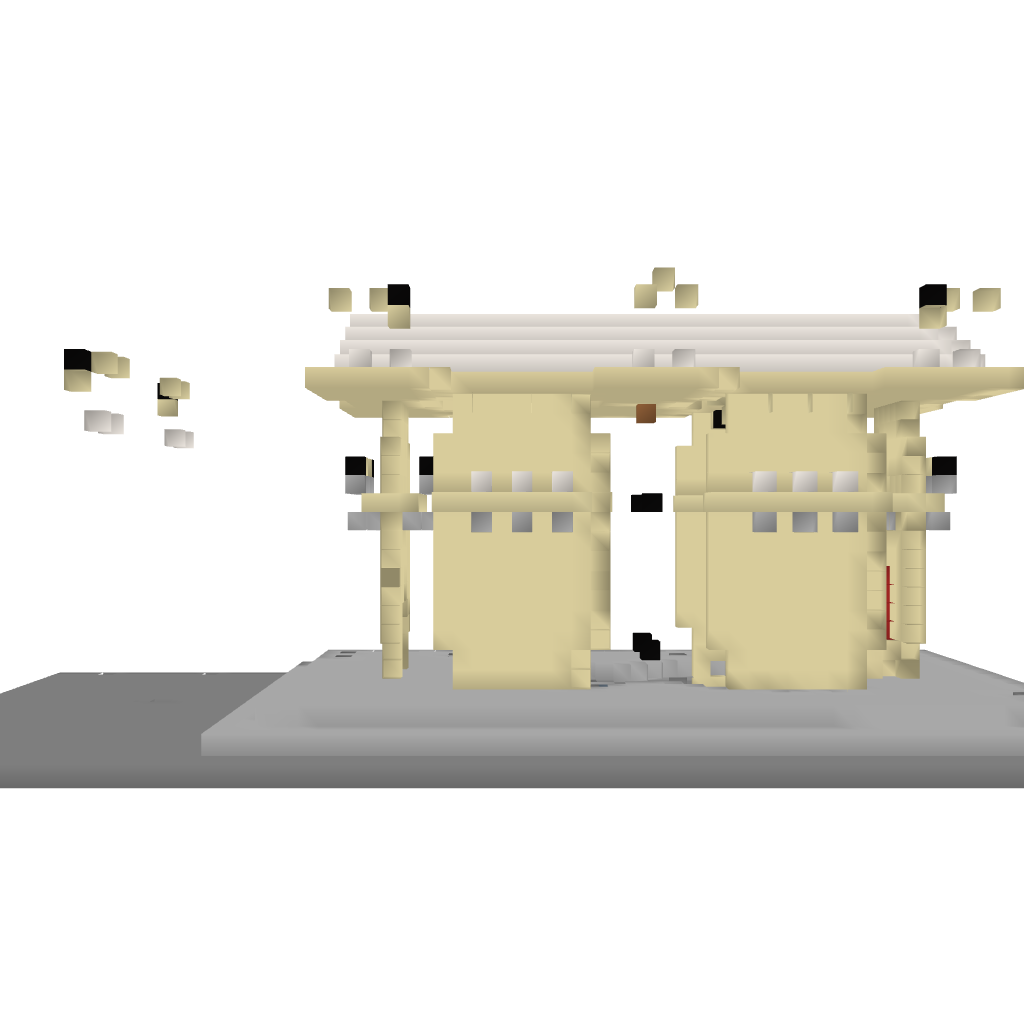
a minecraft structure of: Greek Theater